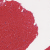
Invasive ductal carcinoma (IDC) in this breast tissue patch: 0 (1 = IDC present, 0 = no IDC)